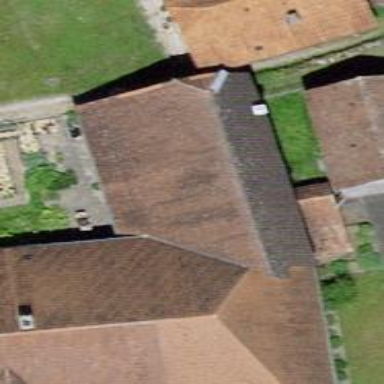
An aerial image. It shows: Farm building.